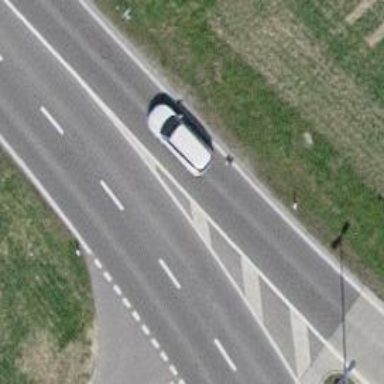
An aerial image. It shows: Asphalt road classified as primary highway.